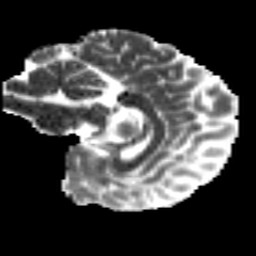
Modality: MD
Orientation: sagittal
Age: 20
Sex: male
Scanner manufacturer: siemens
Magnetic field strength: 3 T
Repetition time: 8.8 s
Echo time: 0.085 s